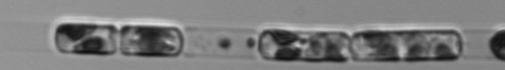
Label: Guinardia_delicatula_TAG_internal_parasite